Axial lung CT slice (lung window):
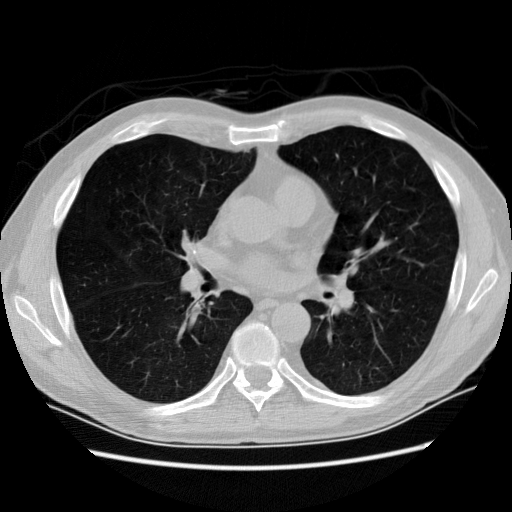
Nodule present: no